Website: home-depot
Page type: account-selection
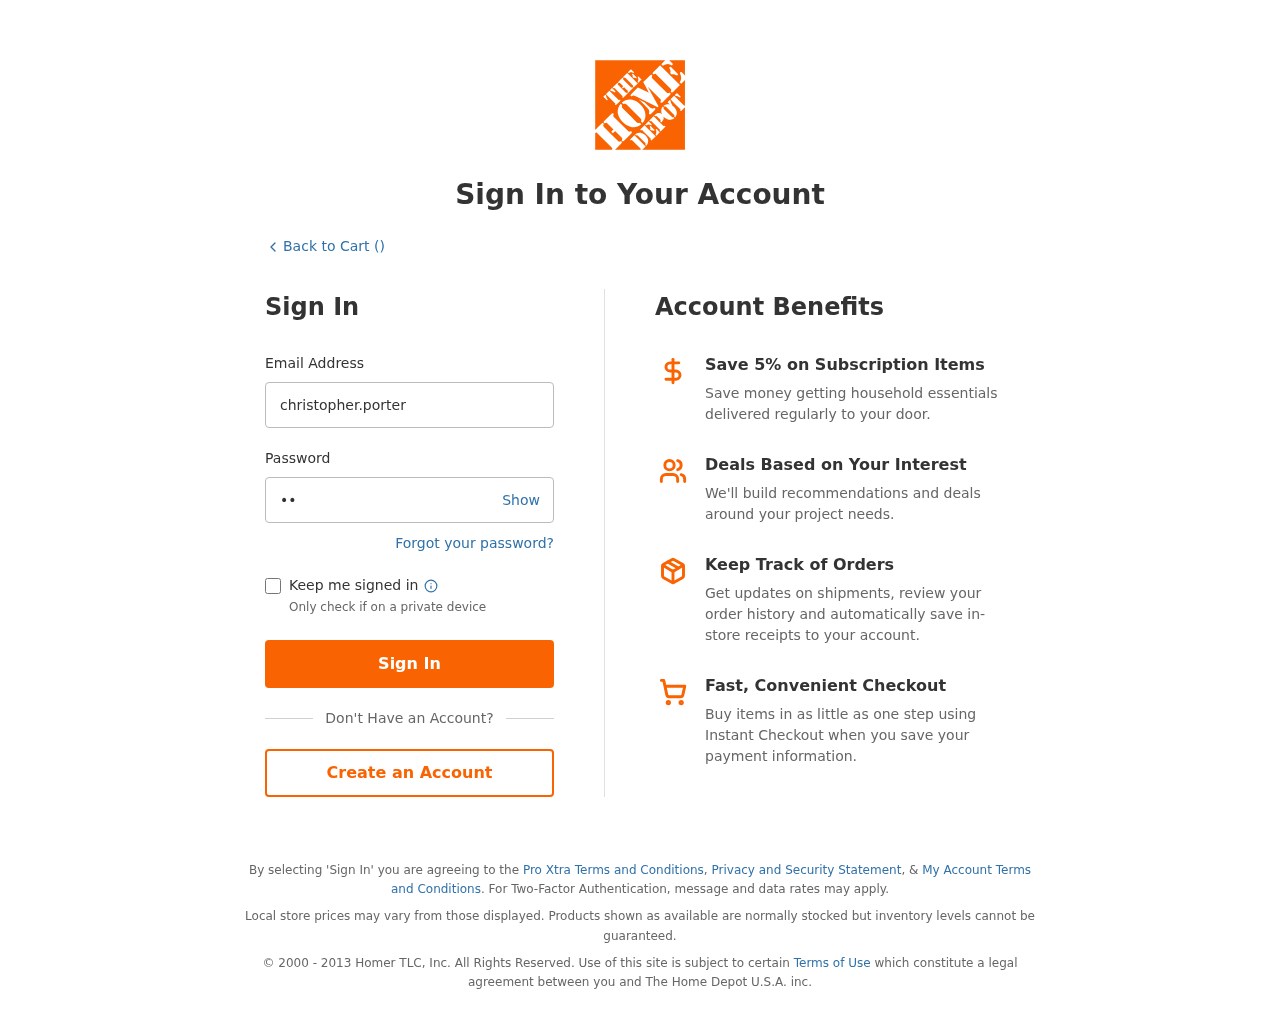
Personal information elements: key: PII_LOGIN_USERNAME
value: christopher.porter